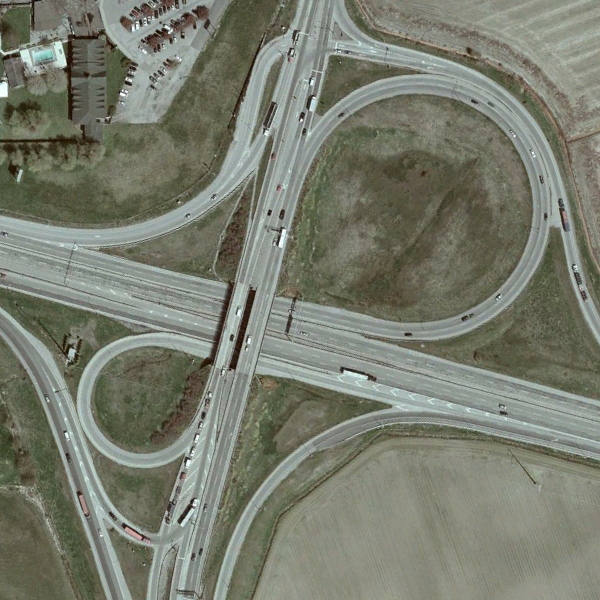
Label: Viaduct